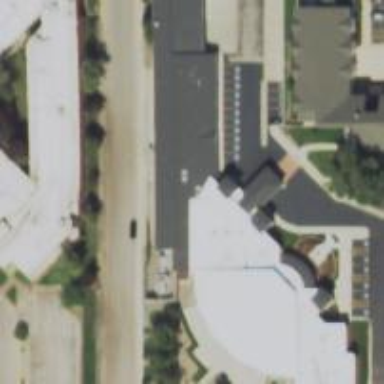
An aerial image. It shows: Nursing home building.